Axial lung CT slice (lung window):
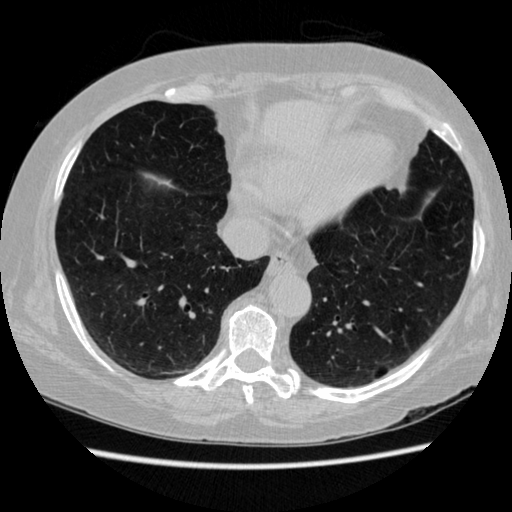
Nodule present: no